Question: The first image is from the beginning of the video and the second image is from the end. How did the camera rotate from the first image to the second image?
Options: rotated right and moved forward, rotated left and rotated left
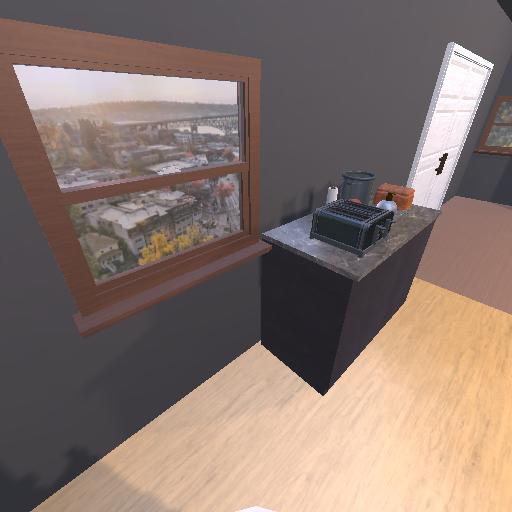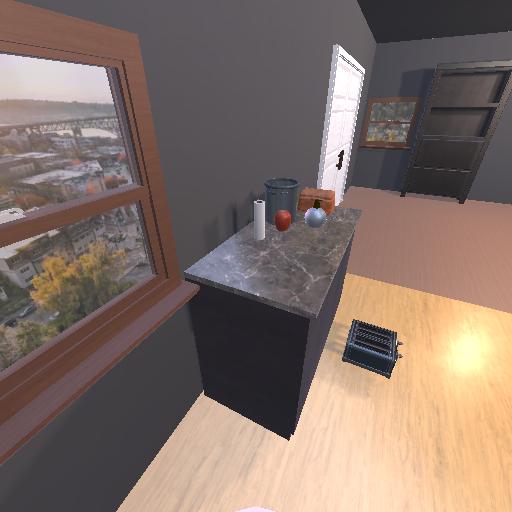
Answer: rotated right and moved forward